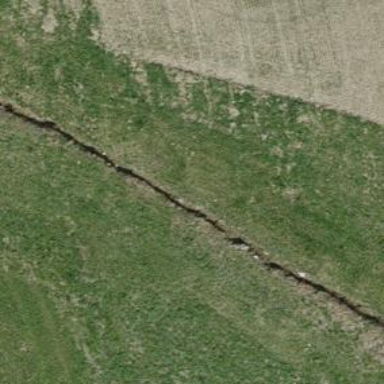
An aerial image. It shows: Ditch in the surroundings.